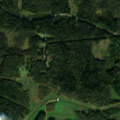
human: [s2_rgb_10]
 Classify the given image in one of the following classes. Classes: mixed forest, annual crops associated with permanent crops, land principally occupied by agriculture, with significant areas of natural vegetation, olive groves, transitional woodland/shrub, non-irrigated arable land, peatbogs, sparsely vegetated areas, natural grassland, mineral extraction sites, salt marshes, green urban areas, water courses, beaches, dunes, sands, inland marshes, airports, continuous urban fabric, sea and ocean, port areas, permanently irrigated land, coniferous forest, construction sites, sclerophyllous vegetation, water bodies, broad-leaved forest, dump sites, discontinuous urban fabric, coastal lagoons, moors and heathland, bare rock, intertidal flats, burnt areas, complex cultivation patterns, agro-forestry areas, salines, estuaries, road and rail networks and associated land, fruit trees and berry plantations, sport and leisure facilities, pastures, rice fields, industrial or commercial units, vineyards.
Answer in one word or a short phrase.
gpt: pastures, broad-leaved forest, coniferous forest